Question: I am trying to adjust the color limits of a contour using contourf and caxis, but the number of colors in the contour does not update. Please see the example below.
Z is an array of values ranging from -170 to 80. I want to plot 20 contours of the values between -10 and 10. To do so, I use the following code:
'''
h = figure('windowstyle', 'docked');
contourf(mesh_x, mesh_y, Z, 20)
colormap(jet(20))
colorbar
caxis([-10 10])
'''
Below is a picture of the result. The number of contour lines is correctly updated (there are 20 of them), but the contour colors do not follow.

What should I change in the code to get the expected result?
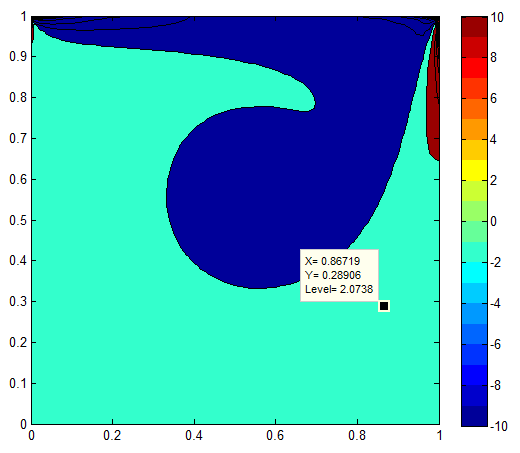
Answer: As said in the comment, the command 'caxis' only update the colormap of the figure but will not modify your isolines previously created with 'contourf'.
since I don't have your data I build my example on the function 'peaks', which I scale to be within range [-170 80]
'''
%% // generate sample data set
x = linspace(0,1) ; [mesh_x , mesh_y] = meshgrid(x,x) ;
Z = peaks(100) ; Z(Z<0) = Z(Z<0) * -170./min(min(Z)) ; Z(Z>0) = Z(Z>0) * 80./max(max(Z)) ;
'''
This, along with your current code, produce the following figure which indeed exhibit the same problem than in your example:

---
If you want your 20 isolines to be within the range [-10 10], you have 2 options, with slightly different output.
## Option 1: modify call to contourf
The function 'contourf' has a parameter which allows you to specify to place the isolines, so the simplest way is just to call 'contourf' with a parameter which will specify 20 isolines
'''
%% // method 1 : specify isolevels explicitely
h = figure ;
isolevels = linspace(-10,10,20) ;
contourf(mesh_x, mesh_y, Z, isolevels )
colormap(jet(20)) ; colorbar ; caxis([-10 10])
'''
Which produces:

Now your isolines are evenly spread in the range you specified. I am not too sure why the values < -10 appear in white while the values>10 appear in the right saturated color.
edit: see the comment. To have the lowest contour filled you have to add an artificial isoline lower or equal to your lowest point in the surface. So if you replace your call to 'contourf' by:
'''
contourf(mesh_x, mesh_y, Z, [min(min(Z)) isolevels] ) %// use this if you want the lowest contour to be filled
'''
This will produce the same output than the solution below
---
## Option 2: Saturate the underlying dataset yourself
It may not be the most elegant option, but at least it gets rid of the "white patch" problem in the solution above. The idea is to create another Z2, which will be a copy of Z for the range [-10 10] but every value outside of this range will be snapped to the range limit.
'''
%% // method 2 : saturate the data yourself
h = figure ;
Z2 = Z ;
Z2(Z<=-10) = -10 ; %// snap every value<-10 to the value: -10
Z2(Z>= 10) = 10 ; %// snap every value>10 to the value: 10
contourf(mesh_x, mesh_y, Z2, 20)
colormap(jet(20)) ; colorbar ; caxis([-10 10])
'''
This time your modify the underlying dataset to suit your need so you can call 'contourf' the same way your called it initially. This will produce the following output: